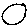
Label: circle